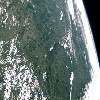
Label: land